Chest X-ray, AP view. Patient: 69 years old, sex F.
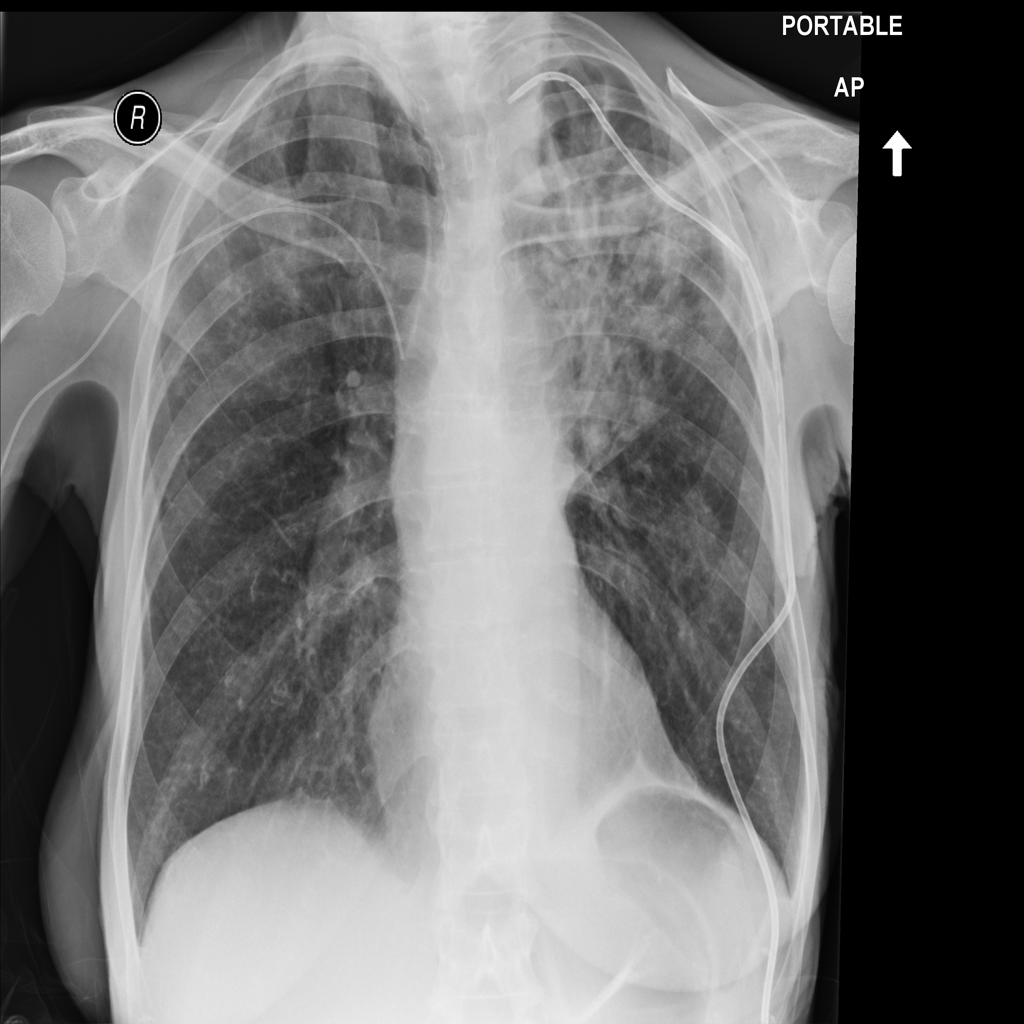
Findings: Consolidation